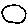
Label: moon